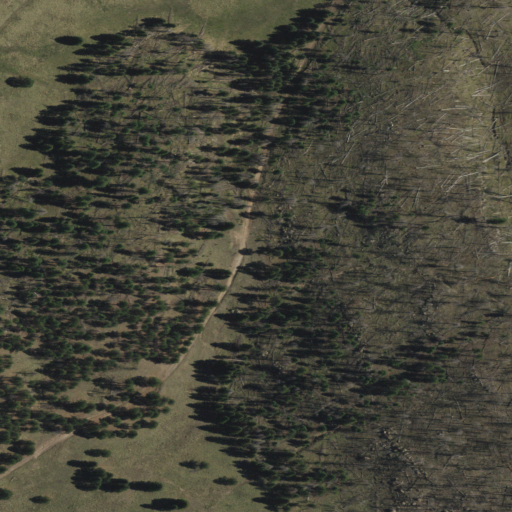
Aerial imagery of gap in New Mexico named Puerto de Abrigo containing evergreen forest, shrub, and grassland